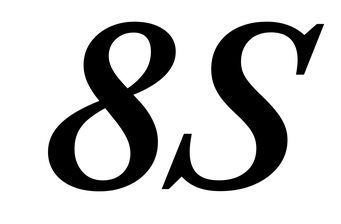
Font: LibreCaslonText-Italic_SemiBold_Italic